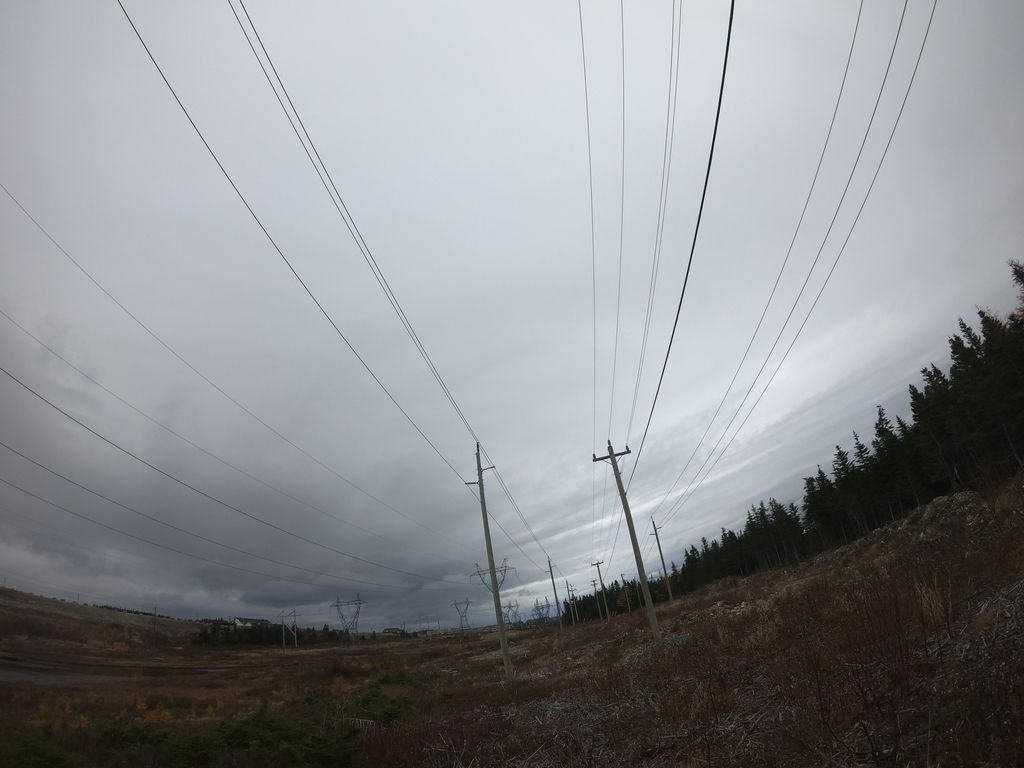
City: st_johns